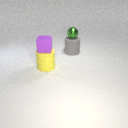
large gray rubber cylinder behind large yellow rubber cylinder